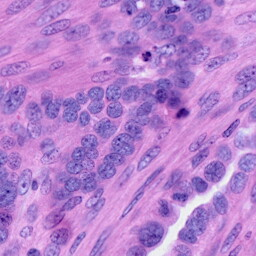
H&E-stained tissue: Ovarian